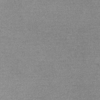
Label: dusty